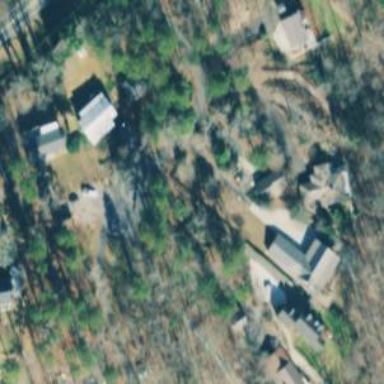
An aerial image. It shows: Driveway leading to service road.